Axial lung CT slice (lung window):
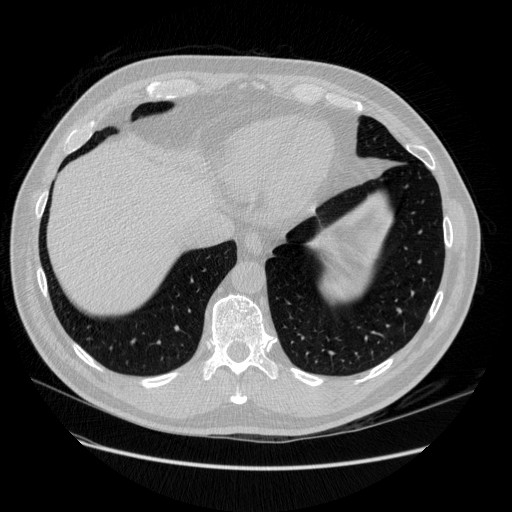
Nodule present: no